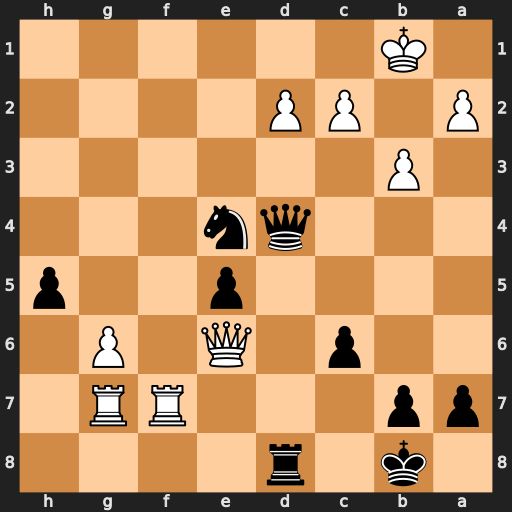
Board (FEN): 1k1r4/pp3RR1/2p1Q1P1/4p2p/3qn3/1P6/P1PP4/1K6
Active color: b
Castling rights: -
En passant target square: -
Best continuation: Nxd2+ Kc1 Qa1#